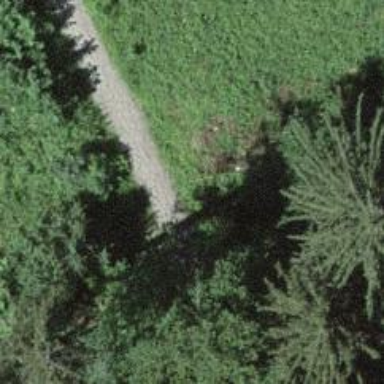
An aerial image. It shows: Dirt path.